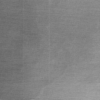
Label: dusty